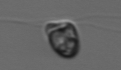
Label: flagellate_morphotype1